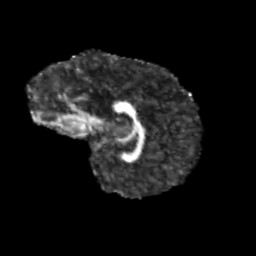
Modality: FA
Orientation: sagittal
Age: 10
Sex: female
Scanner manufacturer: siemens
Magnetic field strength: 3 T
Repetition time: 3.8 s
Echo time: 0.07 s